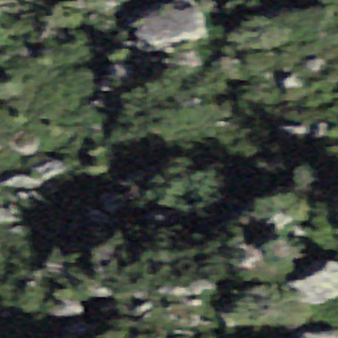
Label: bouldering_area